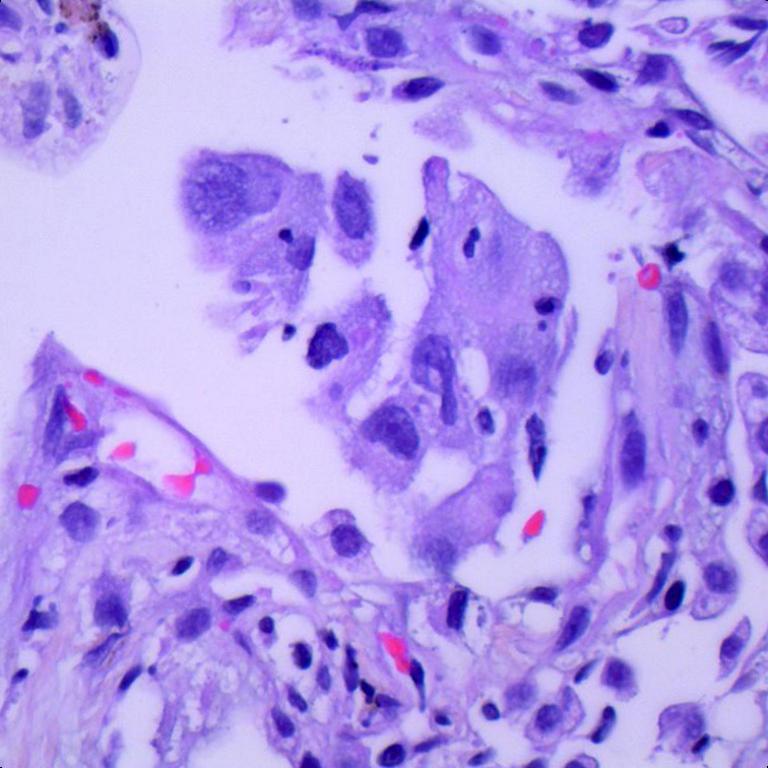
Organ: lung
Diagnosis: adenocarcinomas